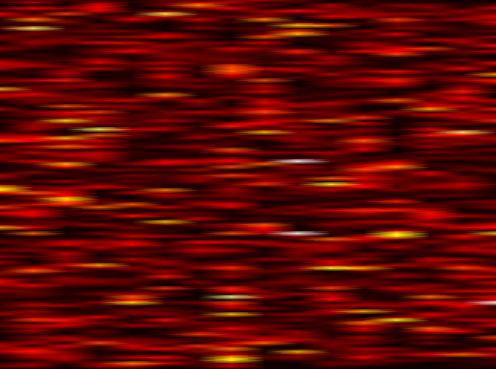
Label: WOLA